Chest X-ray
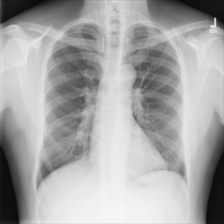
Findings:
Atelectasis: negative
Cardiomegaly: negative
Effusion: negative
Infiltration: negative
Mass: negative
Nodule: negative
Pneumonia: negative
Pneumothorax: negative
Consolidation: negative
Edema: negative
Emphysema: negative
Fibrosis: negative
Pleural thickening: negative
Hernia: negative